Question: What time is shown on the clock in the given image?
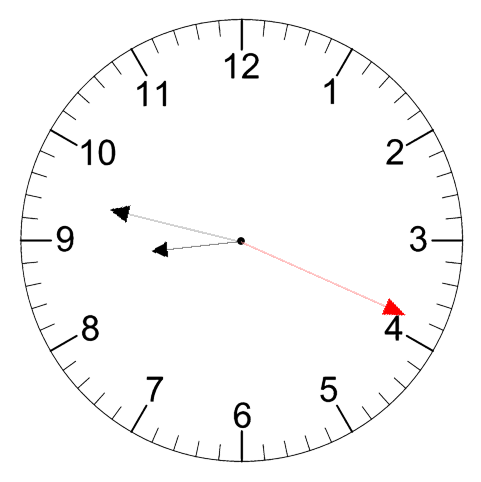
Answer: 08:47:19